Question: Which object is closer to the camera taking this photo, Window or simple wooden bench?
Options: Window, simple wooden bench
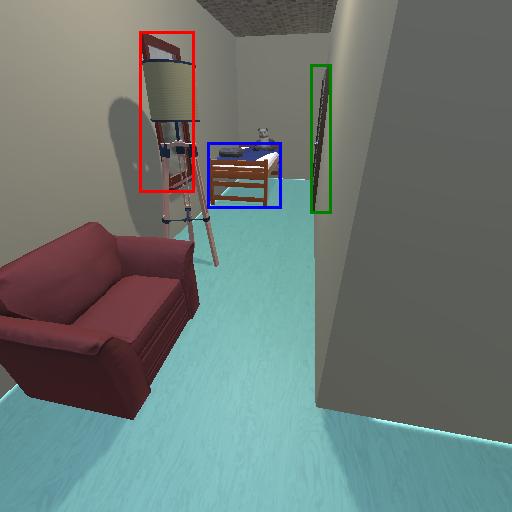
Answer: Window